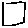
Label: square